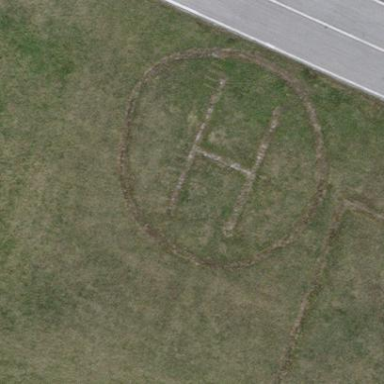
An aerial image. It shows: Helipad with grass surface at airport.